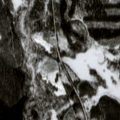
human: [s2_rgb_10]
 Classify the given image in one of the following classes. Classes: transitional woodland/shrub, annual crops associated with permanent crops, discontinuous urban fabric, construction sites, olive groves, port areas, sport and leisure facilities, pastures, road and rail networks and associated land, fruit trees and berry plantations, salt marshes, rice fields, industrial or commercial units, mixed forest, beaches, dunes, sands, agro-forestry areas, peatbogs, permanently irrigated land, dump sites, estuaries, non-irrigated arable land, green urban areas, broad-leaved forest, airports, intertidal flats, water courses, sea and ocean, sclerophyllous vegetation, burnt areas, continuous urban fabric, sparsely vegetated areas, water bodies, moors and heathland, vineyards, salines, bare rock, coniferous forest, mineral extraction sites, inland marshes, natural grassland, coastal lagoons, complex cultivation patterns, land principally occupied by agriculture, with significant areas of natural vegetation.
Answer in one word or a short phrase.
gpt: coniferous forest, mixed forest